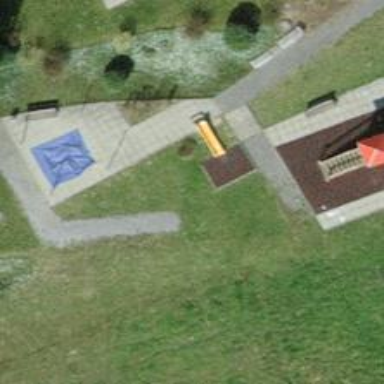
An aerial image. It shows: Playground featuring slide.